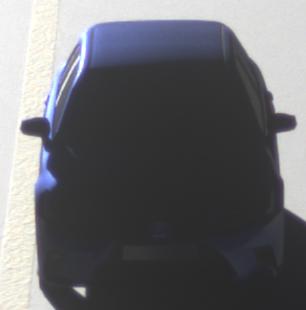
Make: Lexus
Model: CT 200h
Detailed model: CT (A10)
Model produced from: 2014/03
Model produced until: 2017/10
Doors: 5
Color: blue
Road condition: dry road
Daytime: sunrise or sunset
Contrast: high contrast